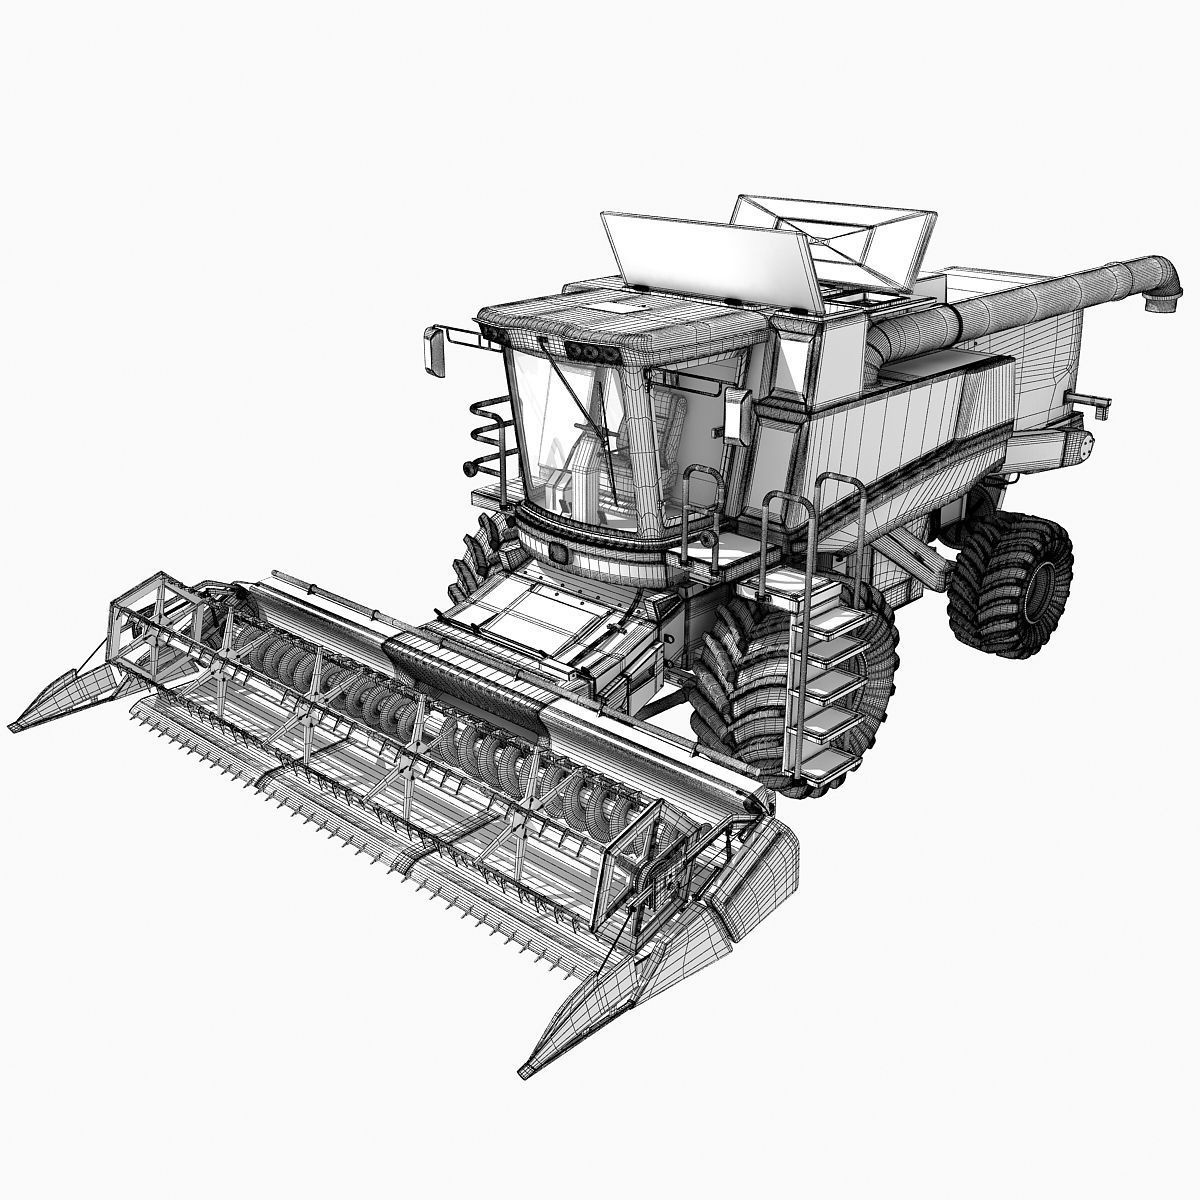
Label: harvester, reaper